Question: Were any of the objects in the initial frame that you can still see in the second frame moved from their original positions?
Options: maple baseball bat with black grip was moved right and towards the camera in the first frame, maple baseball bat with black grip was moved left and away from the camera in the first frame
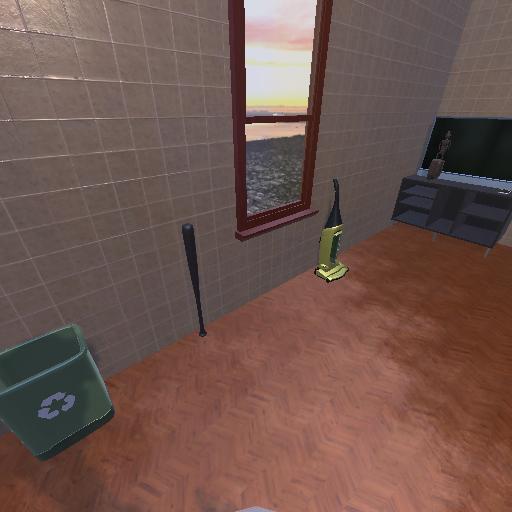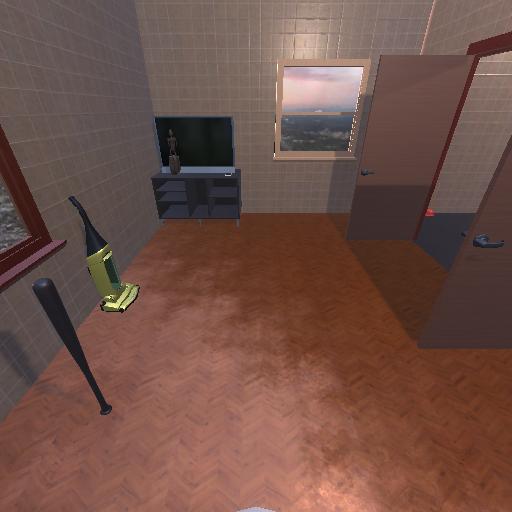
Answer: maple baseball bat with black grip was moved right and towards the camera in the first frame